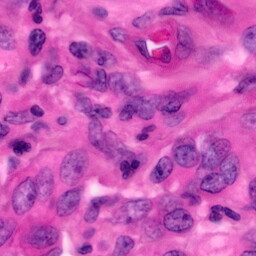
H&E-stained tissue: Pancreatic